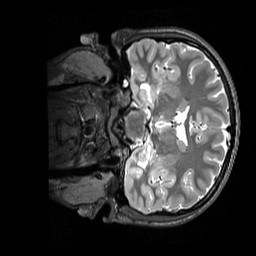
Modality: T2w
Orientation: coronal
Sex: male
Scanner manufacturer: siemens
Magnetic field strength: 3 T
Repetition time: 3.2 s
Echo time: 0.409 s